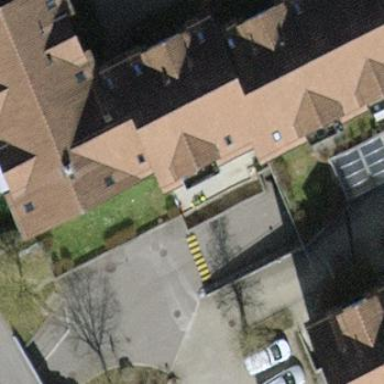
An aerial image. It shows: Apartments building with tiled roof.